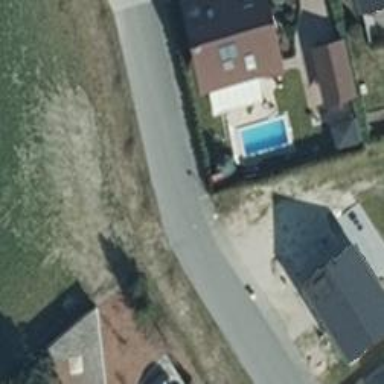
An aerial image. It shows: Asphalt road in residential area.